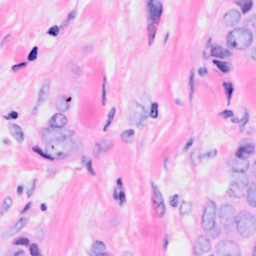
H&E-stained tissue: Breast